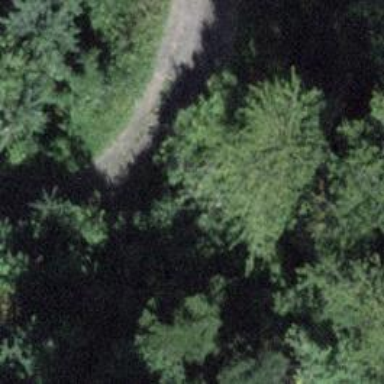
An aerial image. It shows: Unpaved track with grade1 quality.